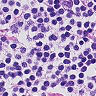
Metastatic tissue present: no